Question: Sometimes, when I try to close Gmail with multiple tabs open, I get a JS 'prompt' function-style dialog box like the following:

As far as I can tell though, it's impossible to customize the text used for buttons, etc. when using the JS 'prompt' function.
Furthermore, this appears to be a true dialog box (as opposed to some JS-created modal) in that you cannot interact with the rest of the screen or pull up the element inspector, etc. until you act on the dialog box.
How does the Gmail team do this?
Do they have access to some undocumented functions/methods that the rest of us don't know about?
Thanks.
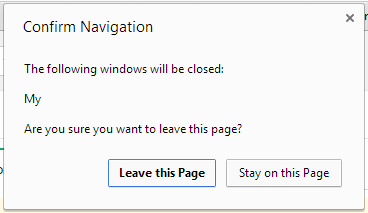
Answer: You're looking for <URL>. It allows you to warn the user before they navigate away.
'''
window.onbeforeunload = function(e) {
return 'Dialog text here.';
};
'''
Note that many browsers ignore the return value and just show a default message, as it was commonly abused to show "WAIT! BUY OUR SPAMMY PRODUCT FOR 50% LESS!" on scam sites.